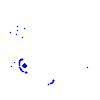
Particle: pion